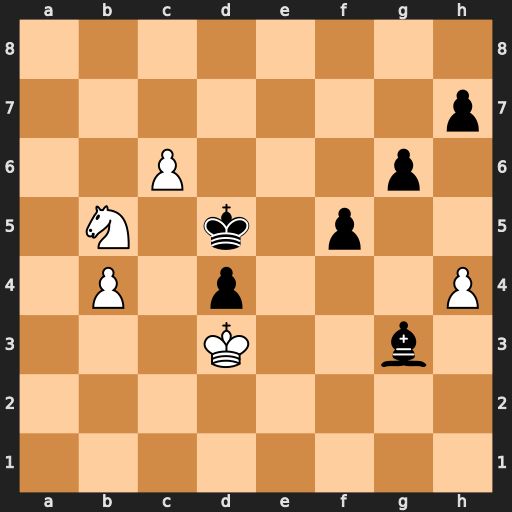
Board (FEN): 8/7p/2P3p1/1N1k1p2/1P1p3P/3K2b1/8/8
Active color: w
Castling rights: -
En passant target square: -
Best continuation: c7 Bxc7 Nxc7+